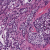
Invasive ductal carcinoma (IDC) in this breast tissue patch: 1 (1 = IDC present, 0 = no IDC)